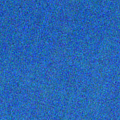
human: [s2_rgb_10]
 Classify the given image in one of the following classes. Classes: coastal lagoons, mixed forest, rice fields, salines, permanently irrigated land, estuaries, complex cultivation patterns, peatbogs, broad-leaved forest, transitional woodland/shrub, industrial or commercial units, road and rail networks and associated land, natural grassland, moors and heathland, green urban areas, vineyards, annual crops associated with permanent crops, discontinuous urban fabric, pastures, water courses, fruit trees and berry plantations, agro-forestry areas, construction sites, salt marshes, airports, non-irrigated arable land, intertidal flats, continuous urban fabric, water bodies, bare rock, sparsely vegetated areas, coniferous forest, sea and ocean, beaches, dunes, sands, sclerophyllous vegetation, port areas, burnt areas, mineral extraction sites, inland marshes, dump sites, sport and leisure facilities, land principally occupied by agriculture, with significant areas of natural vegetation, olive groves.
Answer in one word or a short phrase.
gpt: broad-leaved forest, coniferous forest, mixed forest